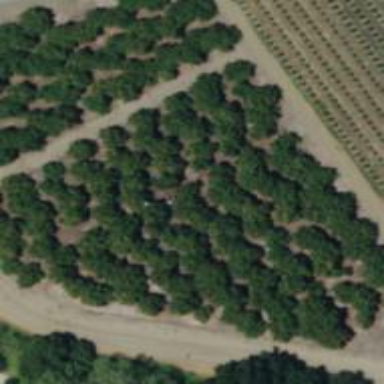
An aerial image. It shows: Orchard filled with beautiful avocado trees.